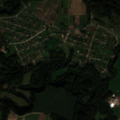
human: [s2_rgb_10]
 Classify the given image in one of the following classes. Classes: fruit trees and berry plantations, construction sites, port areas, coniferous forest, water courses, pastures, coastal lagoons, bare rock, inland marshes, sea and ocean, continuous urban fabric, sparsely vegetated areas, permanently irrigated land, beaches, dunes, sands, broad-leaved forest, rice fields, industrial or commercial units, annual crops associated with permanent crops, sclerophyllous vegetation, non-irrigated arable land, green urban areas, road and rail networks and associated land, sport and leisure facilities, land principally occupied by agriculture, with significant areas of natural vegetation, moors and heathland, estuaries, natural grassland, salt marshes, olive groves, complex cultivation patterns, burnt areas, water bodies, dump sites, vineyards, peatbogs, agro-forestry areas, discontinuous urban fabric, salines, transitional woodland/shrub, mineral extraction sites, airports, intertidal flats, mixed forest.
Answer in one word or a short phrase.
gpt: non-irrigated arable land, complex cultivation patterns, broad-leaved forest, transitional woodland/shrub